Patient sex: F
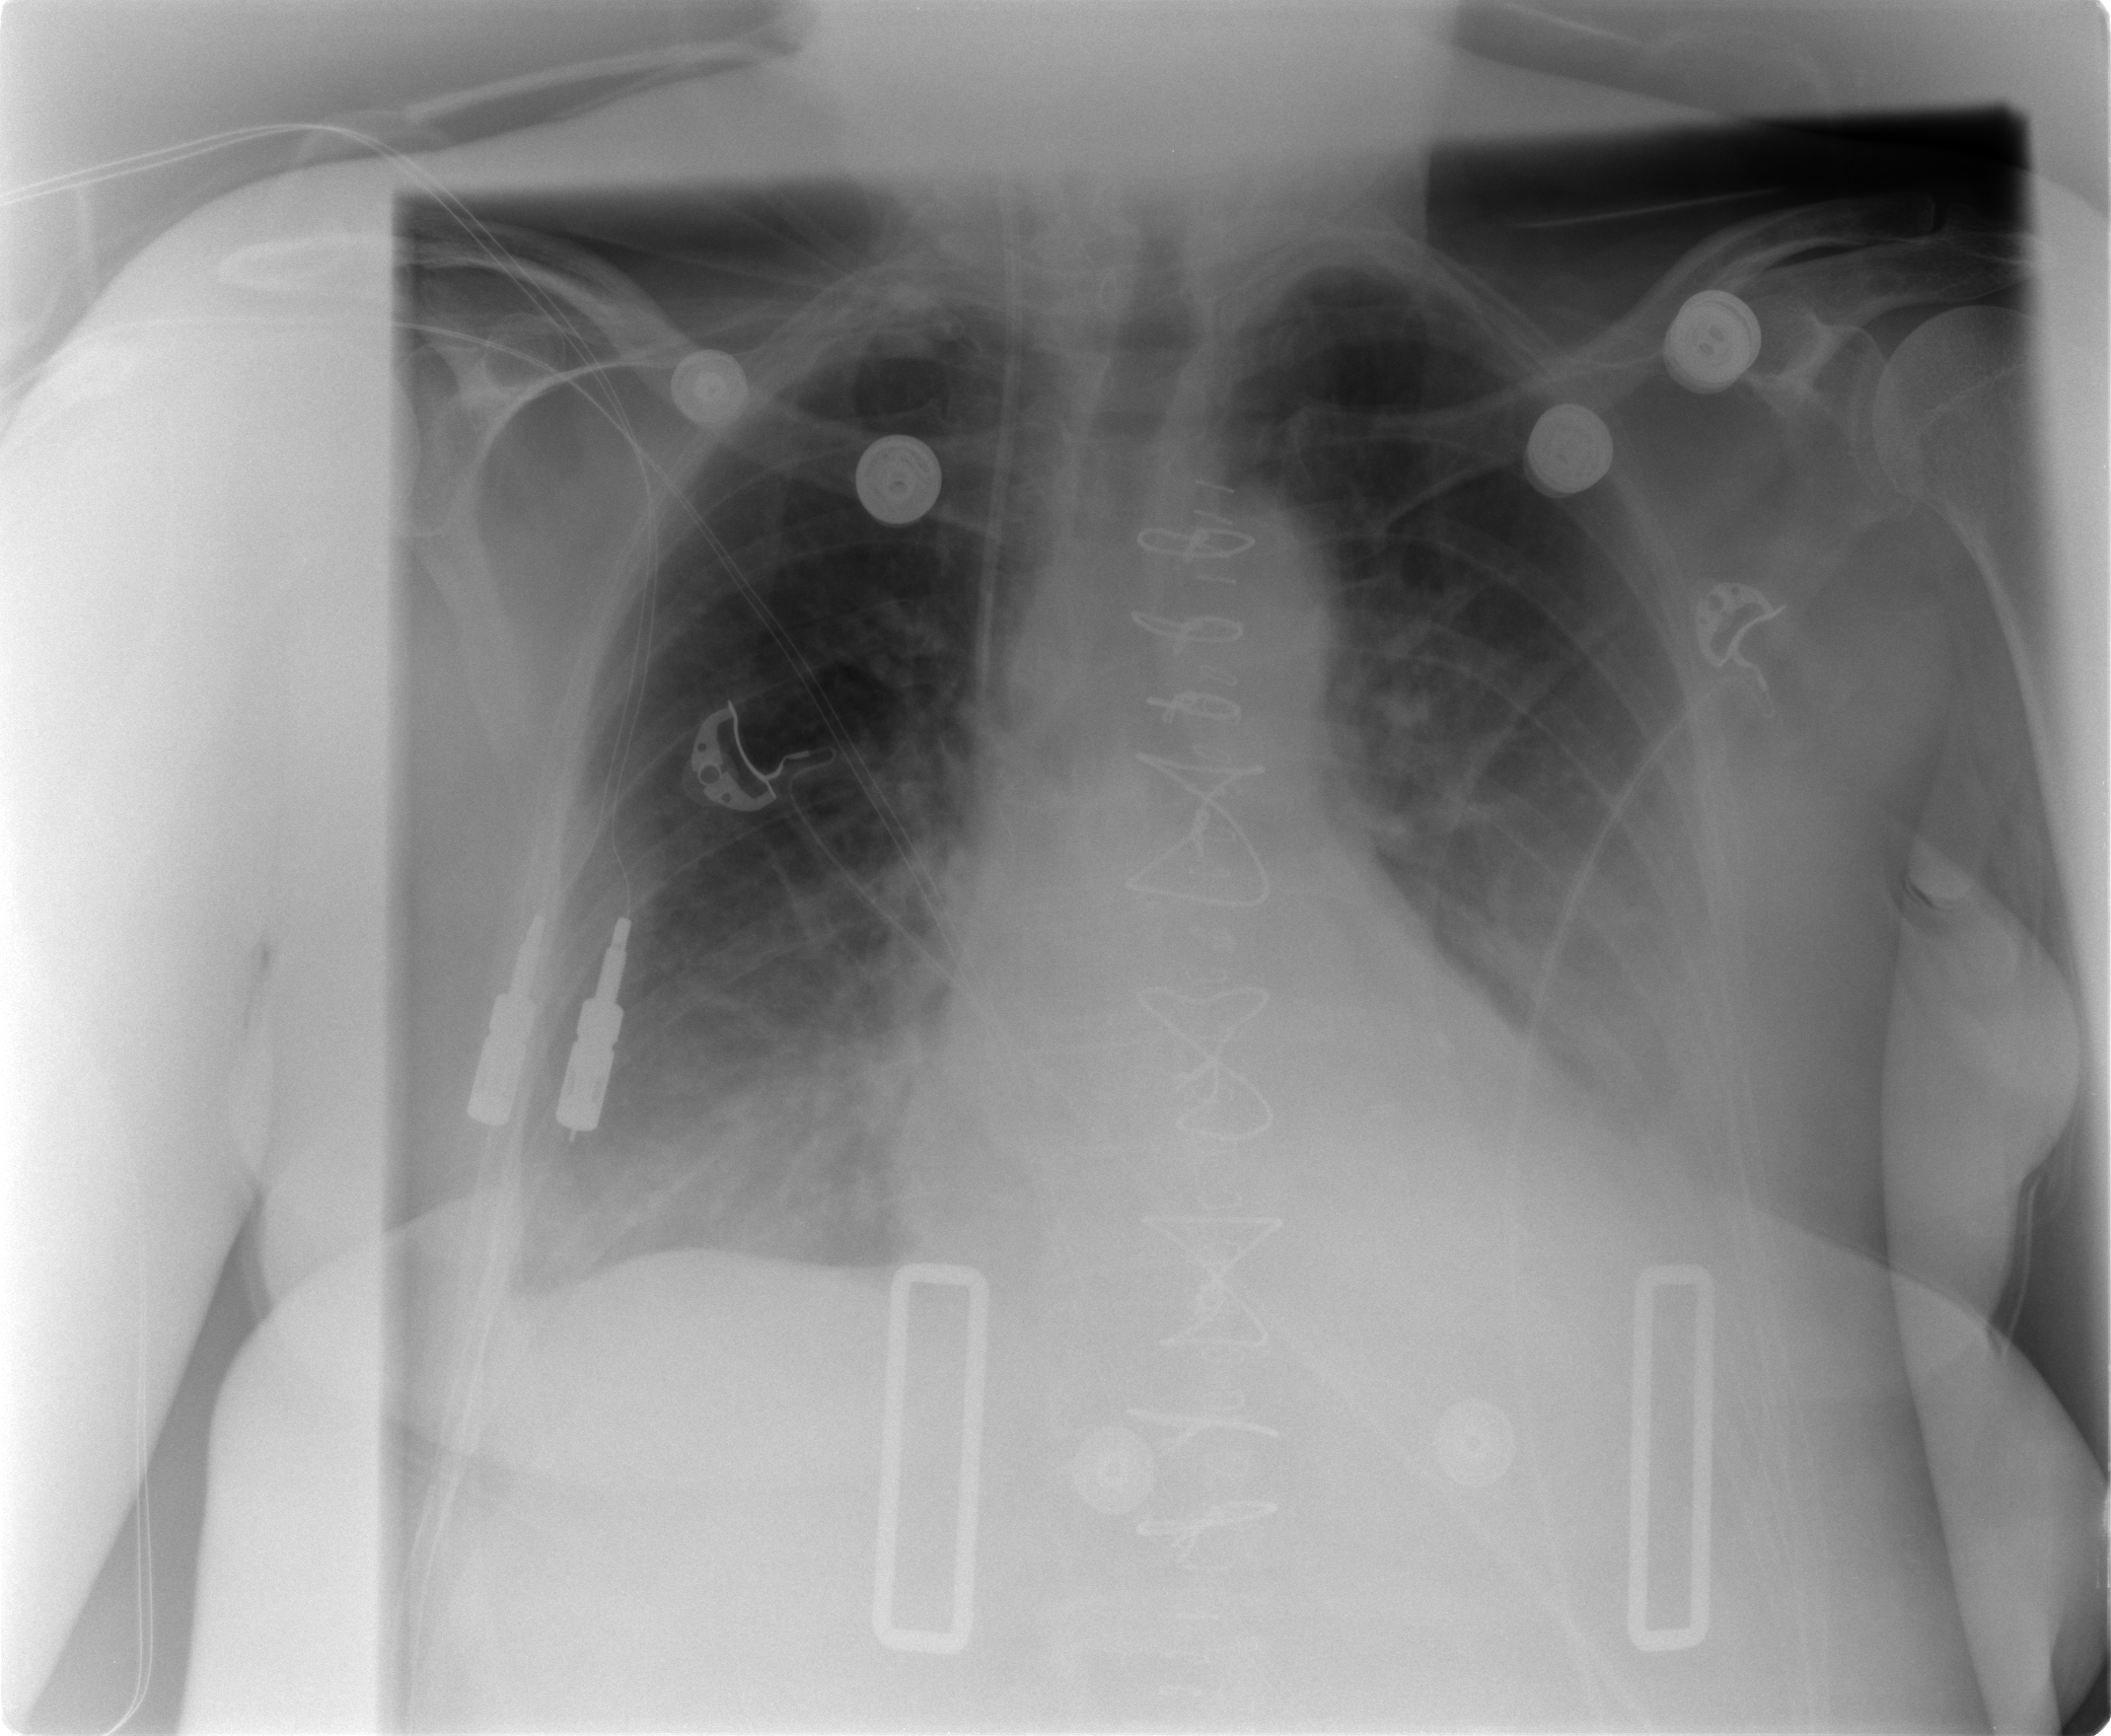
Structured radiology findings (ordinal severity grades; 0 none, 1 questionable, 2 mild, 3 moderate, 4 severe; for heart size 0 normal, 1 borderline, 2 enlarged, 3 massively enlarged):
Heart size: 0
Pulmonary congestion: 2
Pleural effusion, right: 2
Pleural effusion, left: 3
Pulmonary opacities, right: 2
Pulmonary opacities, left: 2
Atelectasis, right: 2
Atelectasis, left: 2